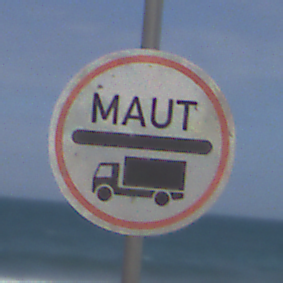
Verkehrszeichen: Mautpflicht
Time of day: Midday
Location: Outdoor (Nature)
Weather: PartlyCloudy
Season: NotSpecified
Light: Natural